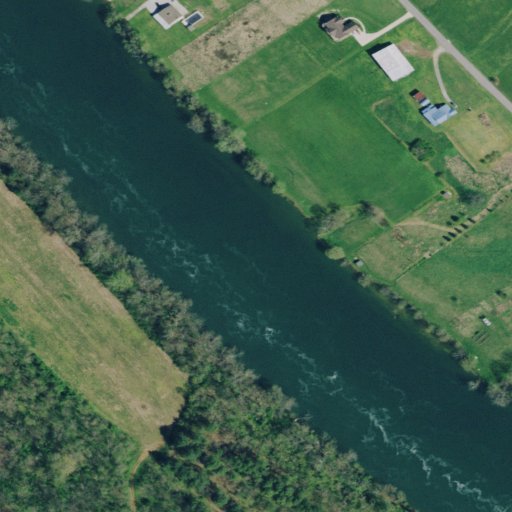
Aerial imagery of bar in Tennessee named Combs Shoals containing pasture, open water, deciduous forest, mixed forest, low intensity development, medium intensity development, and open development